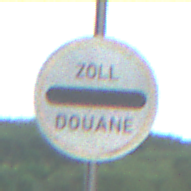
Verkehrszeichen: Zollstelle
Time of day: Midday
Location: Roofed (Beach)
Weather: Overcast
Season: NotSpecified
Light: Natural